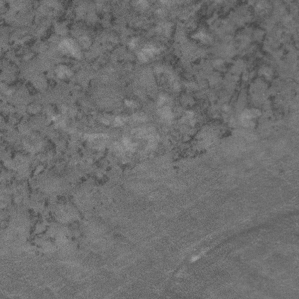
Label: frost